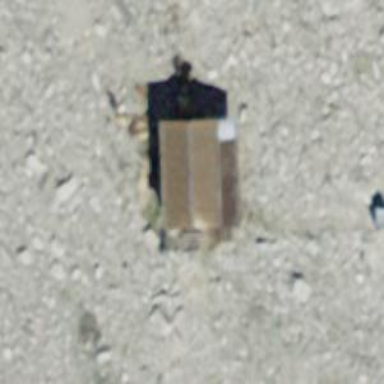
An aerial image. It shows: Basic hut shelter.